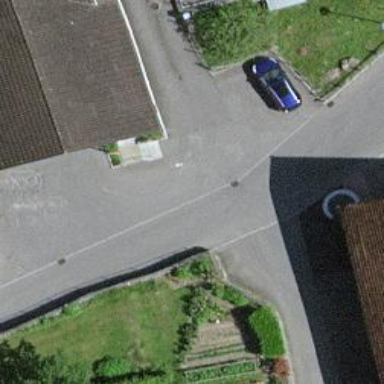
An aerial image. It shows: Post box is visible.